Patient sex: M
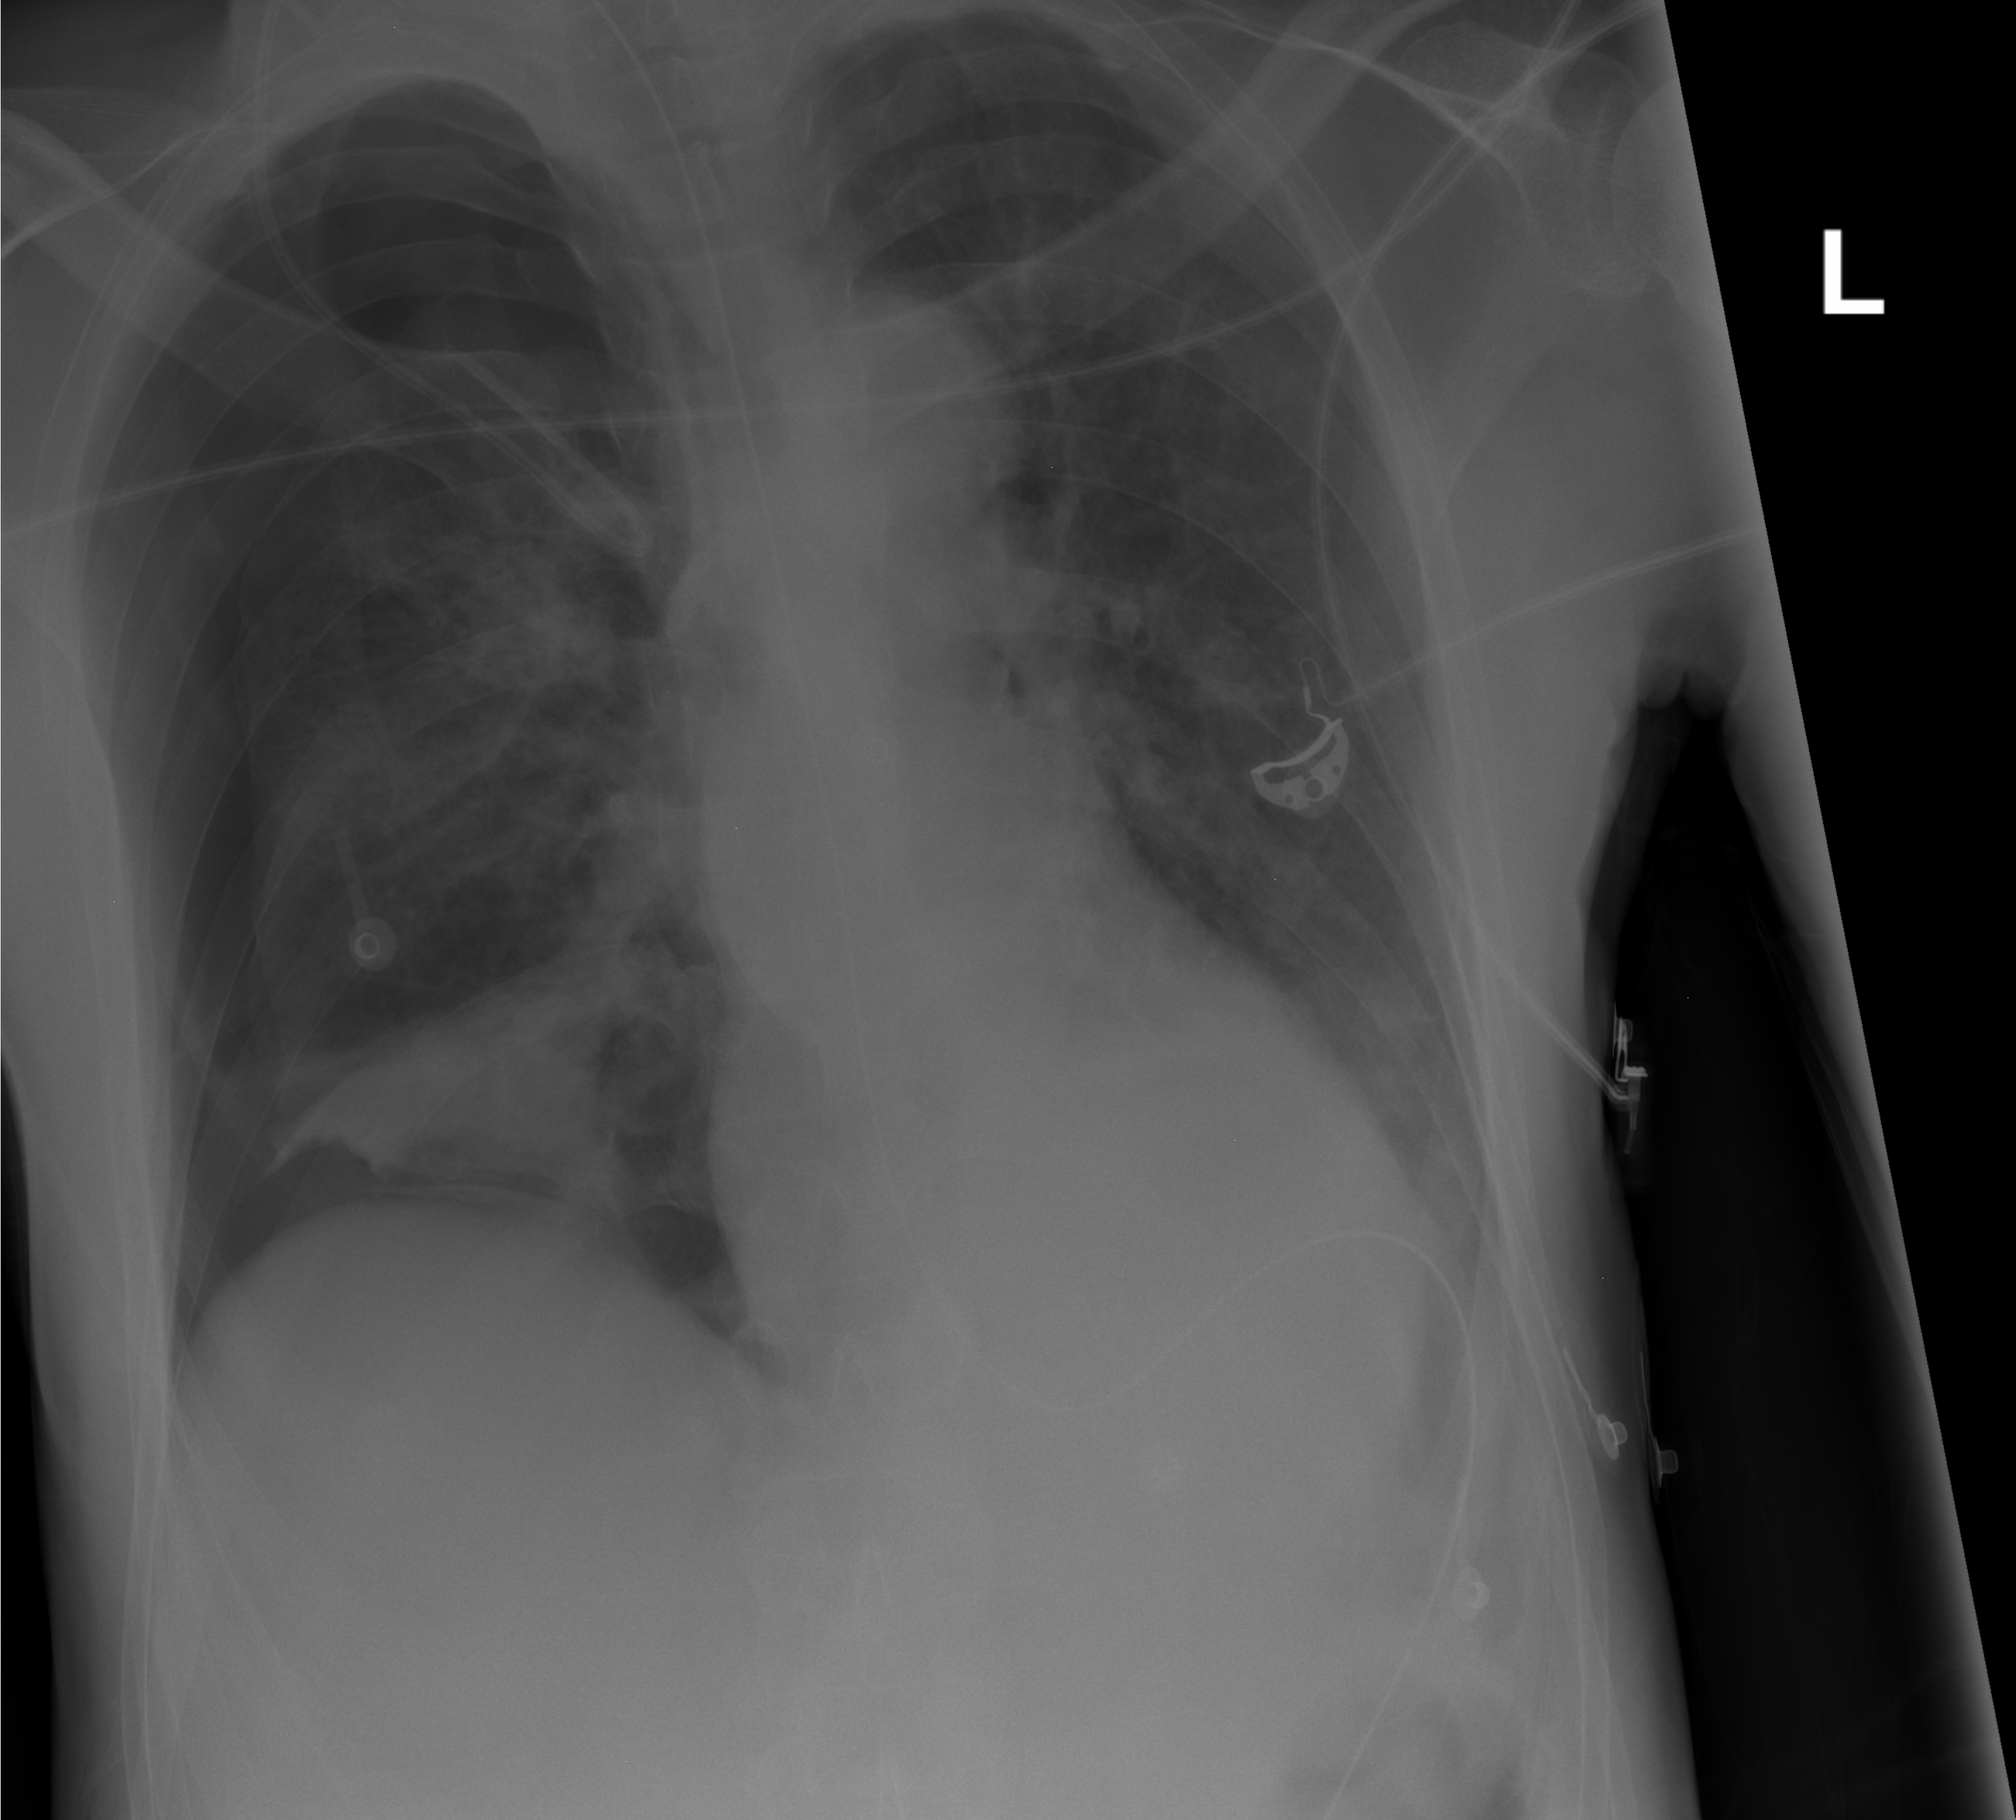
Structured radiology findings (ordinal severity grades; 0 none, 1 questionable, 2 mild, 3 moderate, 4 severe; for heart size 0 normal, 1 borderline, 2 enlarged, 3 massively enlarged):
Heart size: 0
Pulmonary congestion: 0
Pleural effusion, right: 0
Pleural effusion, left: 2
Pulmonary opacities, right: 0
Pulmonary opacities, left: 0
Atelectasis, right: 3
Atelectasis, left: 0